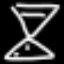
Label: hourglass